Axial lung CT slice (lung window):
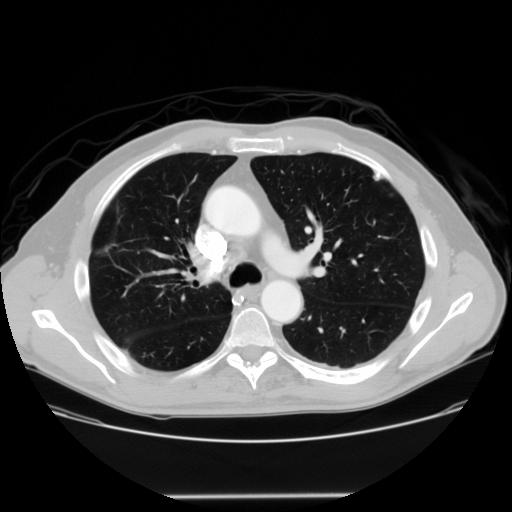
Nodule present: no